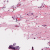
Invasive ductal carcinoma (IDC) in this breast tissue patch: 0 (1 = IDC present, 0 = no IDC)